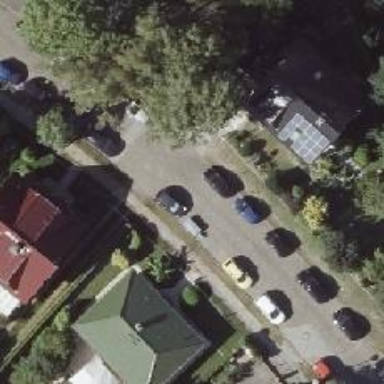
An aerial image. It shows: Residential road with sidewalks on both sides.